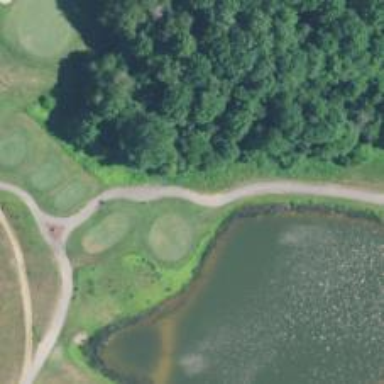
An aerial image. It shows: Pathway for golfing.